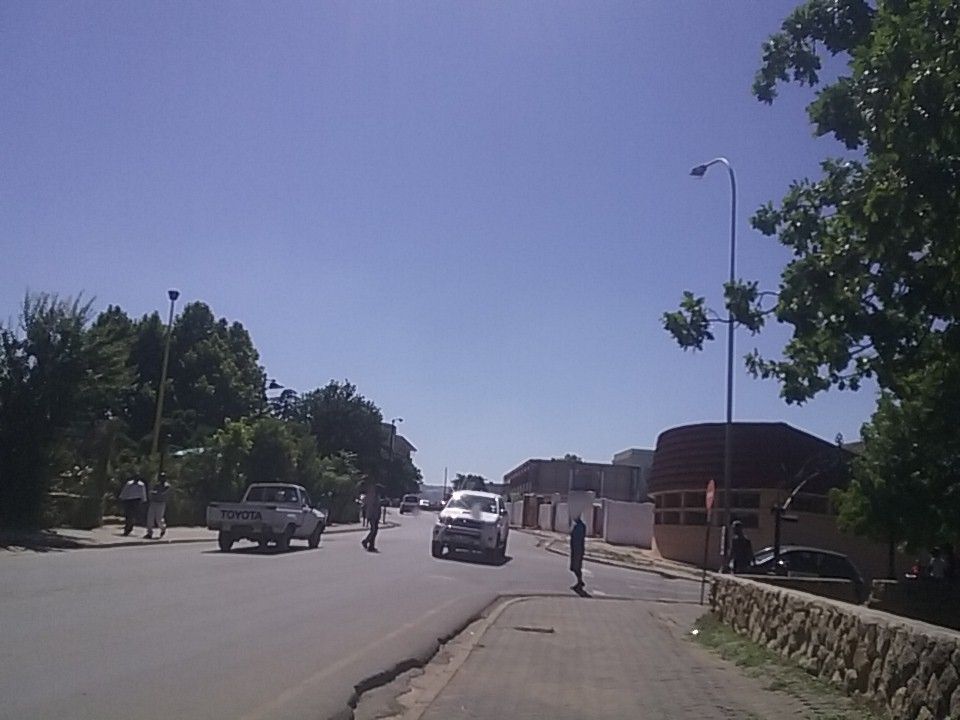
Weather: clear
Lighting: day
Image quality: good
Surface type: cycling surface
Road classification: unclassified
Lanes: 2.0
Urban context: urban centre
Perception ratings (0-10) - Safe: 5.1, Lively: 5.1, Beautiful: 5.03, Boring: 2.88, Depressing: 6.39, Wealthy: 2.64